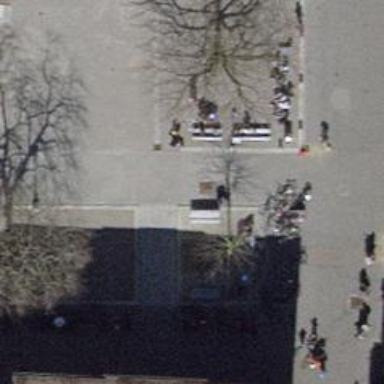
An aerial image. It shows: Bollard barrier.